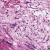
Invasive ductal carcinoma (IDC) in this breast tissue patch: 1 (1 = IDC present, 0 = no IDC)